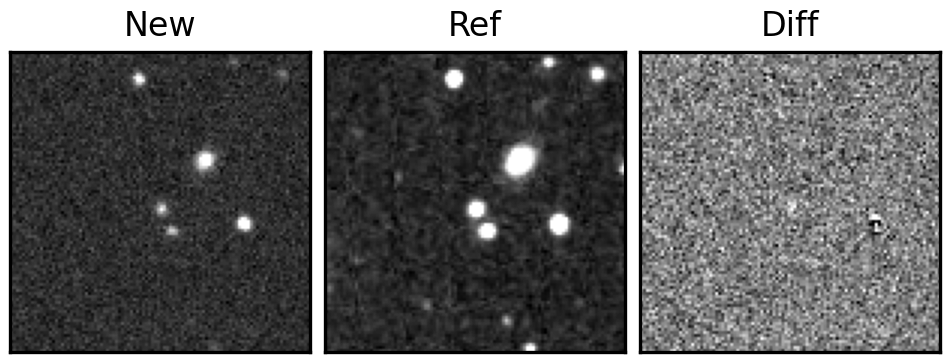
Label: real